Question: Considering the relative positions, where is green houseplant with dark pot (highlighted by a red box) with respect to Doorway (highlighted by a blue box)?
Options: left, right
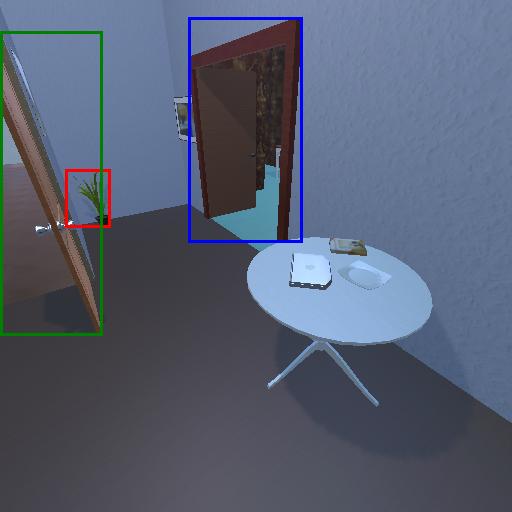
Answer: left